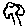
Label: tree